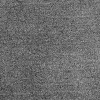
Atmospheric dust classification: dusty